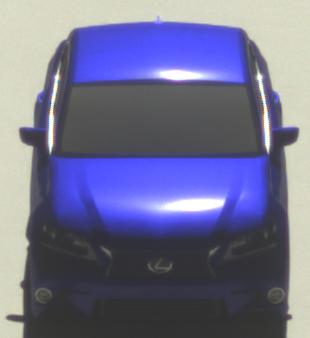
Make: Lexus
Model: GS 250
Detailed model: GS (L10)
Model produced from: 2012/06
Model produced until: 2013/12
Doors: 4
Color: blue
Road condition: dry road
Daytime: midday
Contrast: high contrast